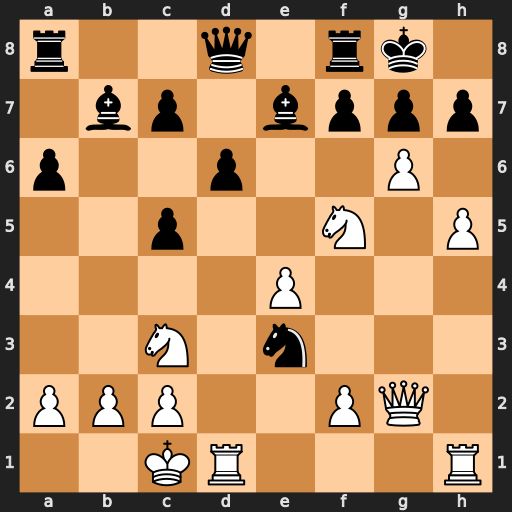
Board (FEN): r2q1rk1/1bp1bppp/p2p2P1/2p2N1P/4P3/2N1n3/PPP2PQ1/2KR3R
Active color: w
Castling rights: -
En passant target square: -
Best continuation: gxh7+ Kxh7 Qxg7#